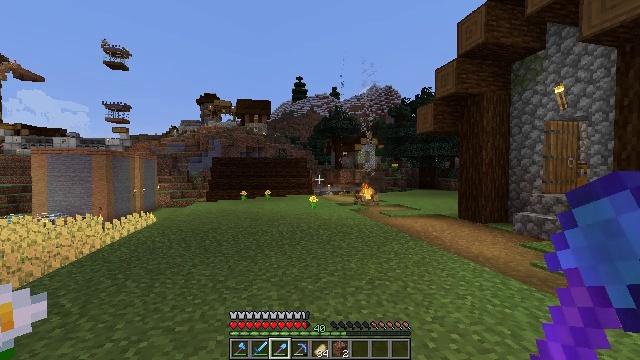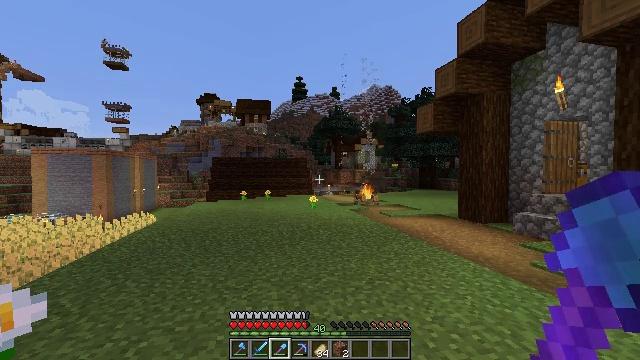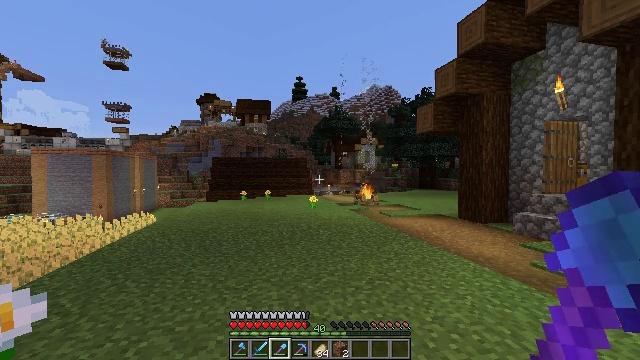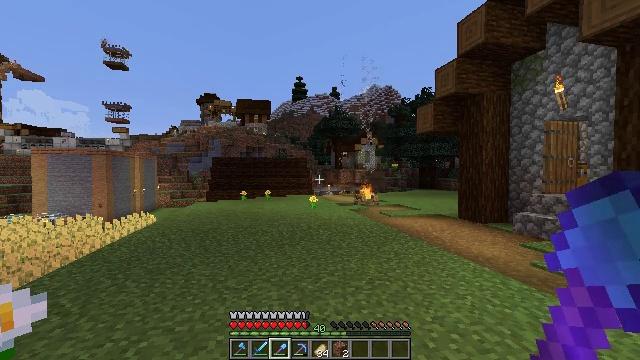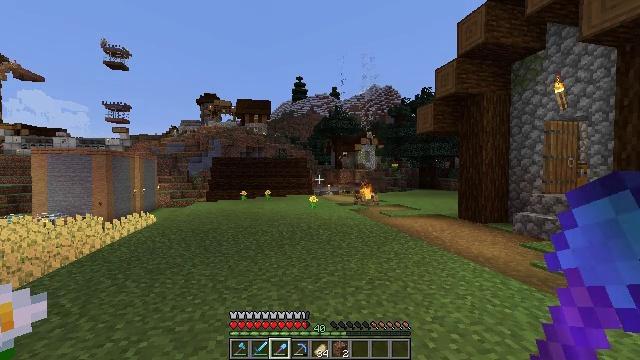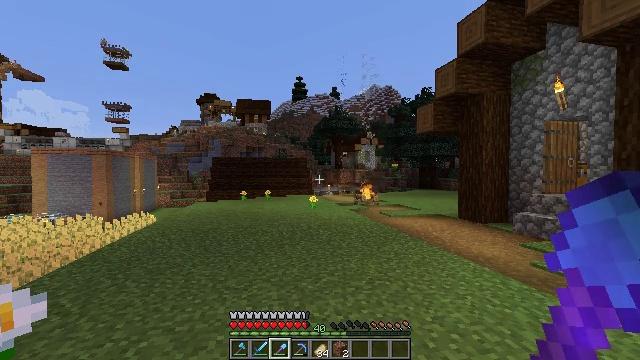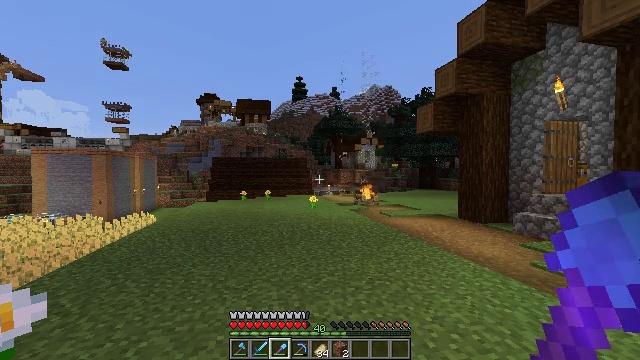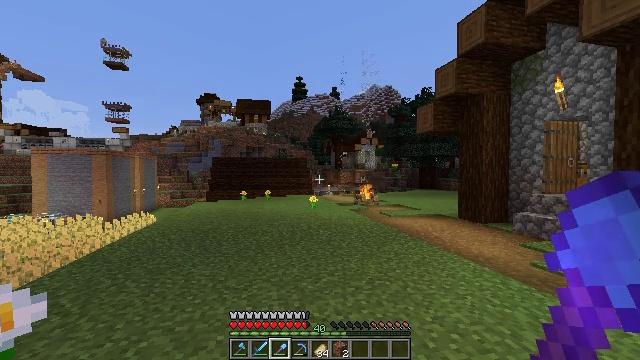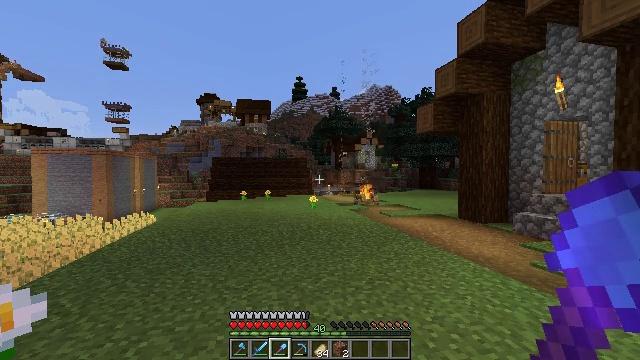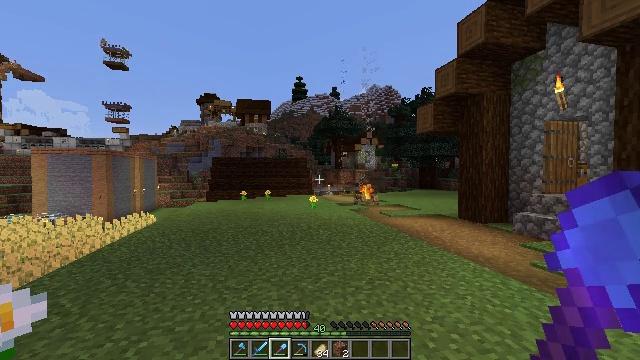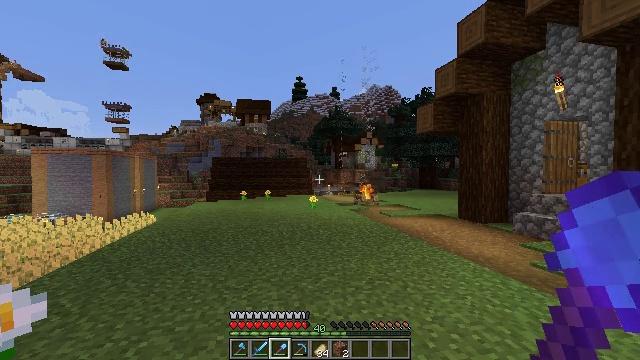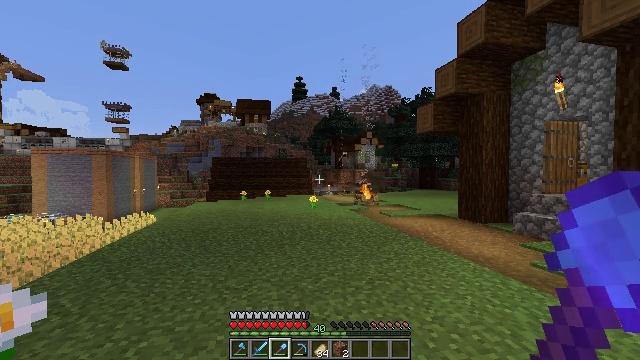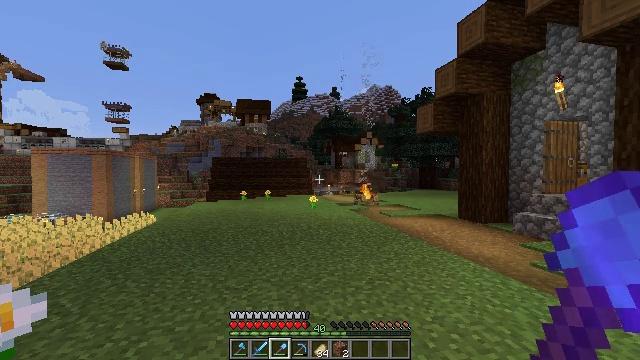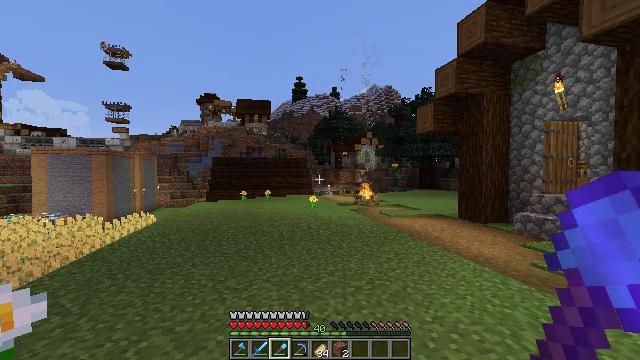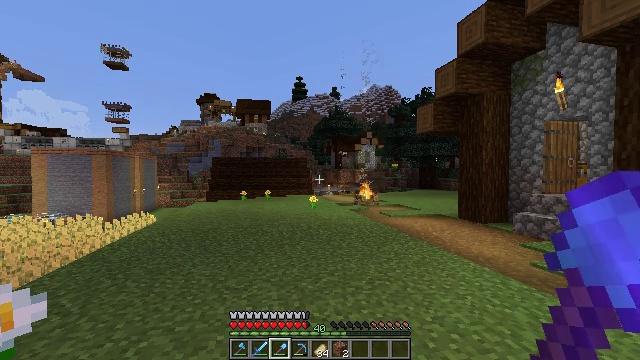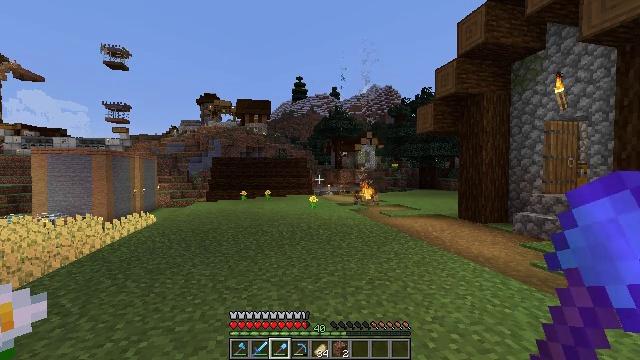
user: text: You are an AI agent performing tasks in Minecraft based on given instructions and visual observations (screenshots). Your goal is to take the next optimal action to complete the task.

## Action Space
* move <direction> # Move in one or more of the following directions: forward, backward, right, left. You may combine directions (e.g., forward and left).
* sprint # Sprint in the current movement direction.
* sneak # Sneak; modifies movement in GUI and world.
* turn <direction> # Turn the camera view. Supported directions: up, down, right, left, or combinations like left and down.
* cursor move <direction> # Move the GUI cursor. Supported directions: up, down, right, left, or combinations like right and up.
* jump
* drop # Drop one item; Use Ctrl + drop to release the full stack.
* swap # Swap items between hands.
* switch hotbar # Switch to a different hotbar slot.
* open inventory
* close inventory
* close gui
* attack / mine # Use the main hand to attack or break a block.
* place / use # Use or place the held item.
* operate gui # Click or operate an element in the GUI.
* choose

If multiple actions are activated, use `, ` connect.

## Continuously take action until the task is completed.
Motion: motion action
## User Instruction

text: Harvest wheat from the field.
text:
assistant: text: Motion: no_op
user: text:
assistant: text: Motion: no_op
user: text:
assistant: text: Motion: no_op
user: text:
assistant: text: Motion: no_op
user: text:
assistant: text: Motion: no_op
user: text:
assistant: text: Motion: no_op
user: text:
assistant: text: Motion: no_op
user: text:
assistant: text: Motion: no_op
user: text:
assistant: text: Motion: no_op
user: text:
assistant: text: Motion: no_op
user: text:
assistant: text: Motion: no_op
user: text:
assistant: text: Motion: no_op
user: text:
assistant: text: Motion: no_op
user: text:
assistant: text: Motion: no_op
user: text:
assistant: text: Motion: no_op
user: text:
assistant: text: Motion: no_op
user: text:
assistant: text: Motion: no_op
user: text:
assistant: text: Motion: no_op
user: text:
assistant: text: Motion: no_op
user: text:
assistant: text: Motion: no_op
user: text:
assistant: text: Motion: no_op
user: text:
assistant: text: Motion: no_op
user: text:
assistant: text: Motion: no_op
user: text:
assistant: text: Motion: no_op
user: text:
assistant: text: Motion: no_op
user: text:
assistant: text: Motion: no_op
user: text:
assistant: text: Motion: no_op
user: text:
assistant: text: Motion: no_op
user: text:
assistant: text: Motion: no_op
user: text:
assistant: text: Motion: no_op